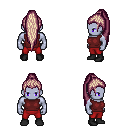
a pixel art fantasy rpg character, male body template, dark elf, purple skin, maroon sleeveless shirt, red pants, white blonde extra-long topknot hairstyle, black shoes, four views (front, back, left, right), 2x2 character sprite sheet, small pixel art, hard edges, no anti-aliasing